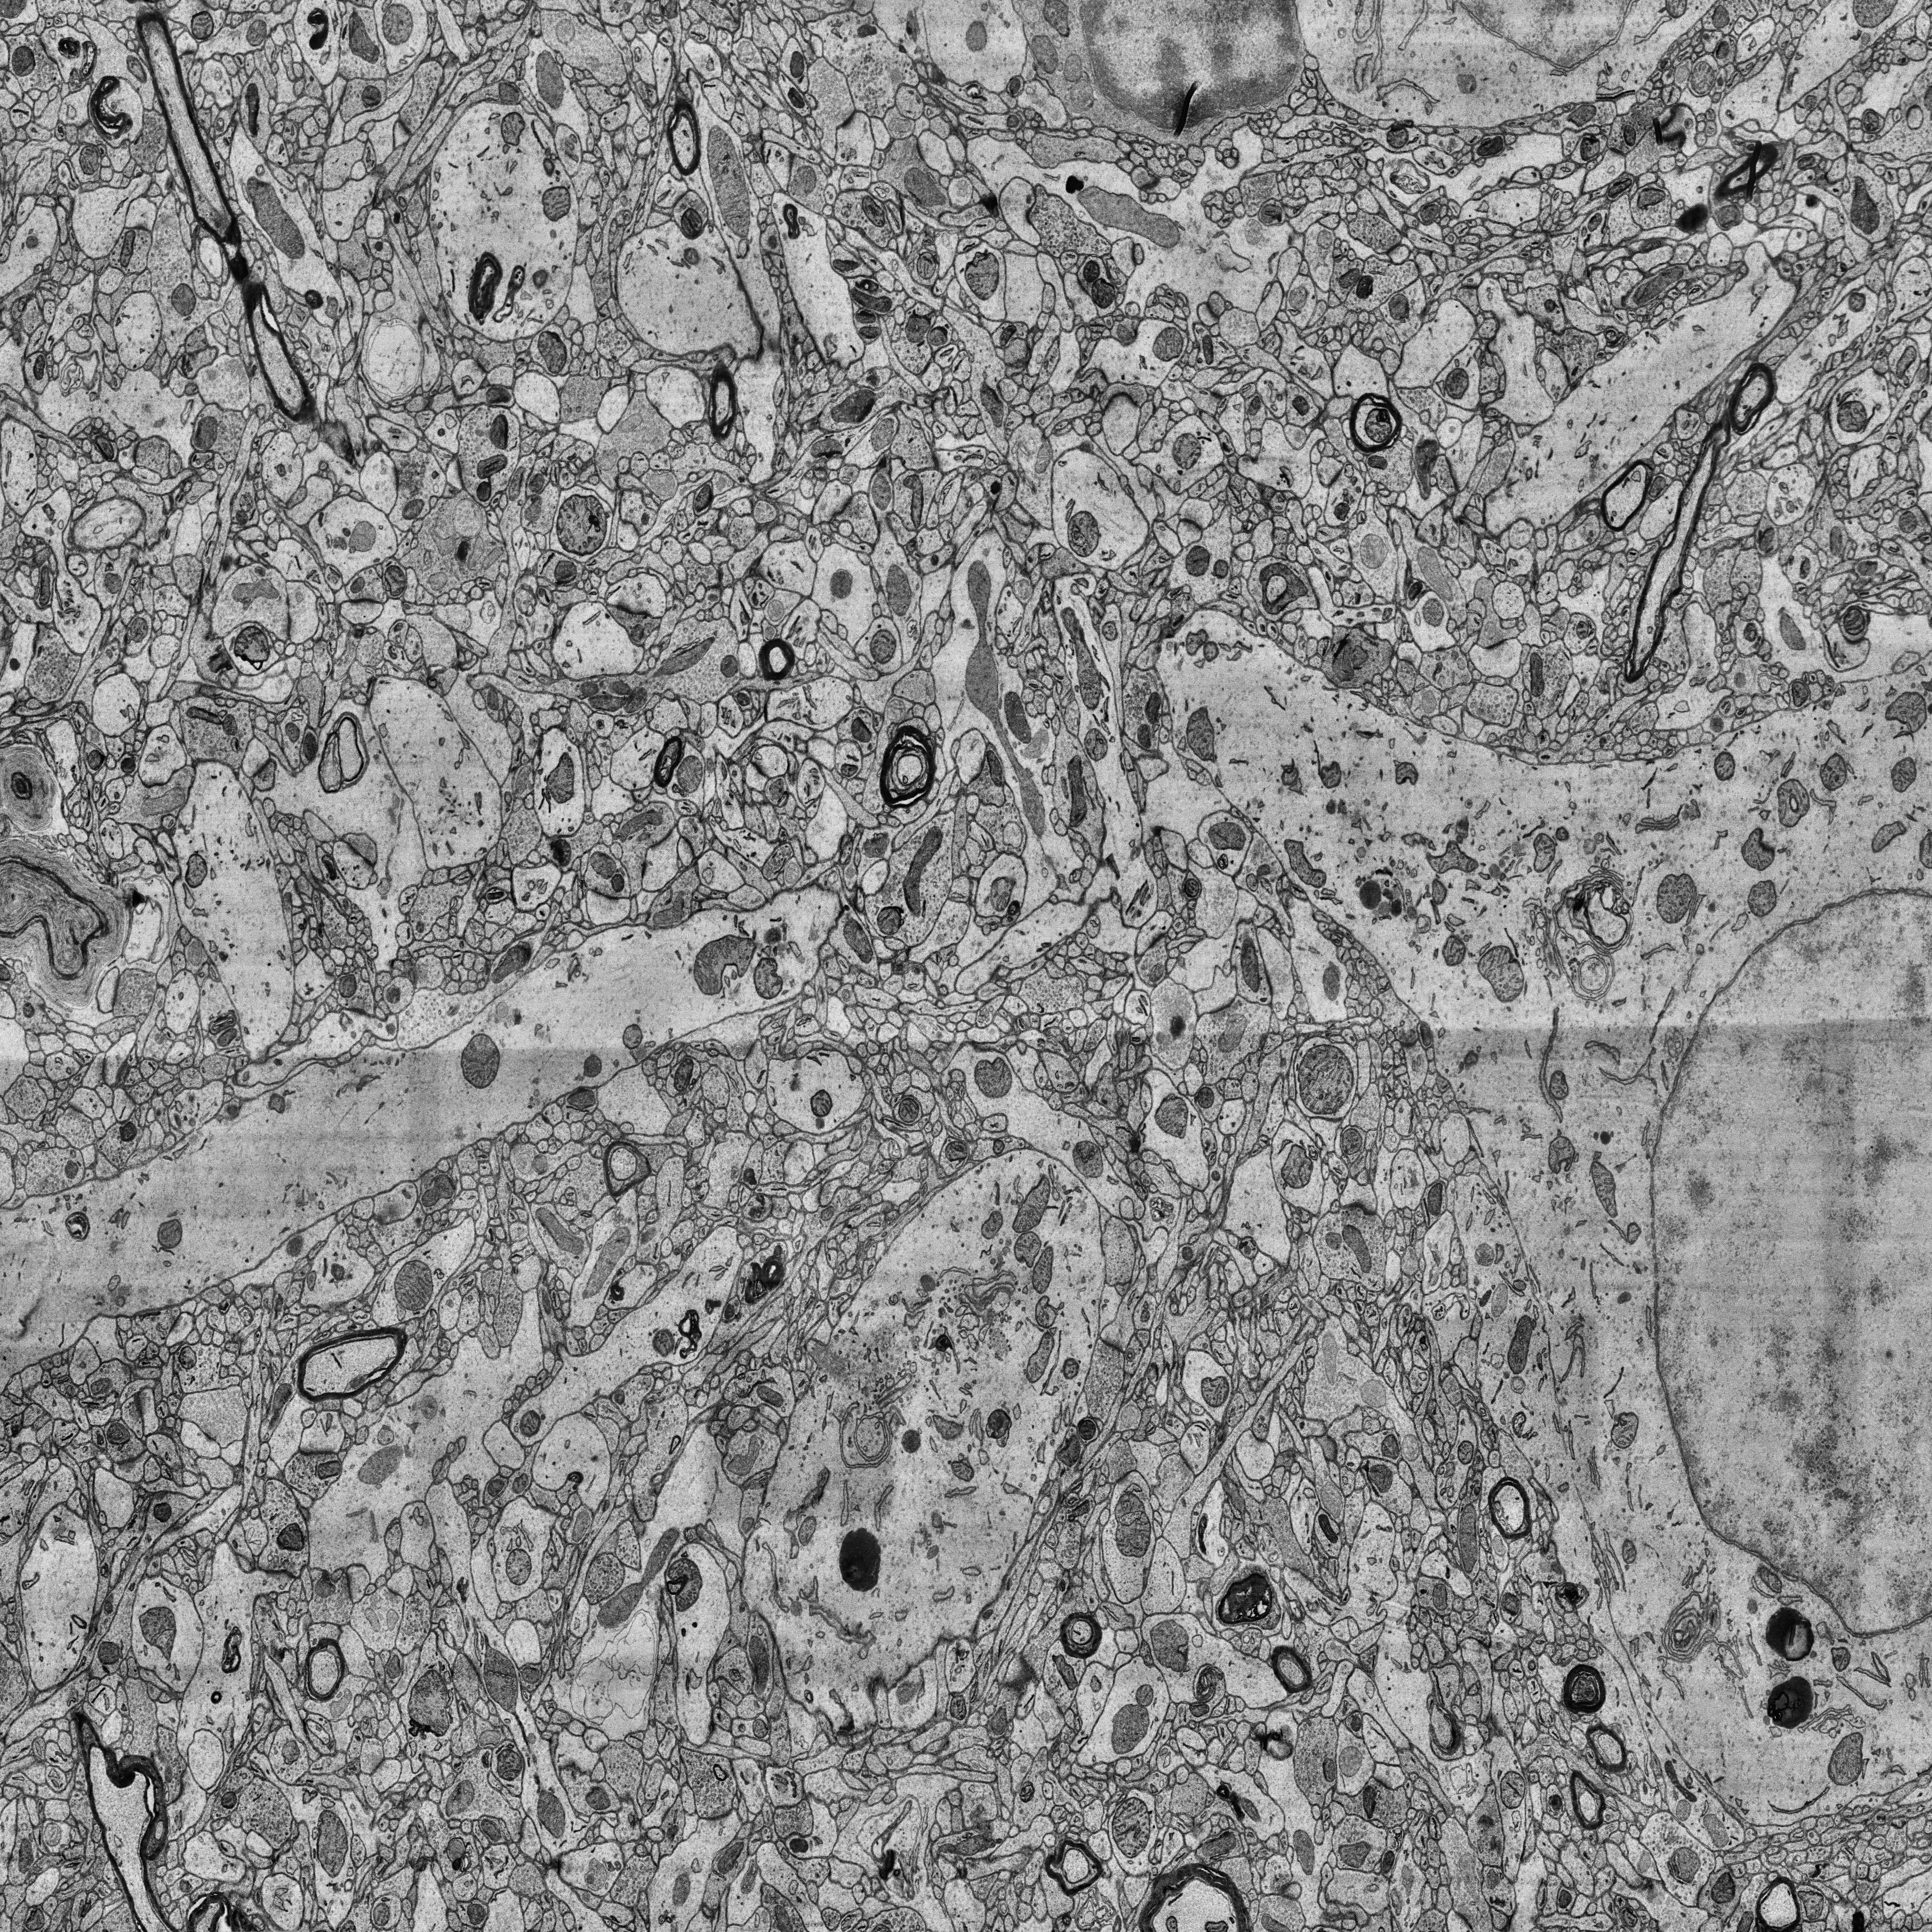
Electron microscopy slice of human cortex tissue
Slice depth (z): 282
Mitochondria instances in slice: 420